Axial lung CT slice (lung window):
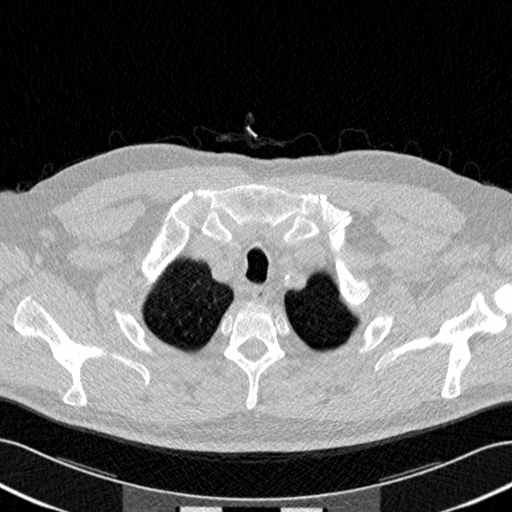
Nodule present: no